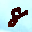
Label: 8